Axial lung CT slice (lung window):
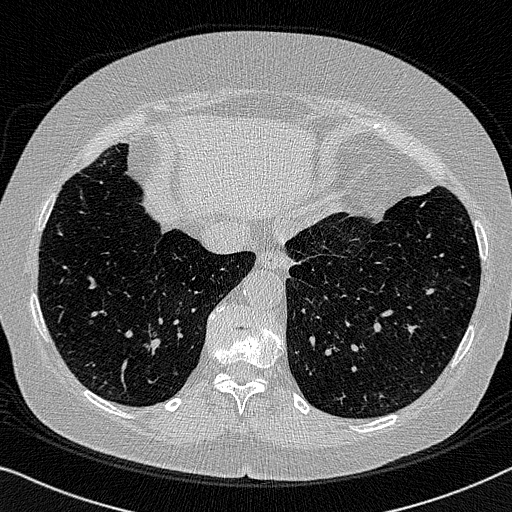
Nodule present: no